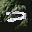
Label: 2